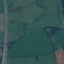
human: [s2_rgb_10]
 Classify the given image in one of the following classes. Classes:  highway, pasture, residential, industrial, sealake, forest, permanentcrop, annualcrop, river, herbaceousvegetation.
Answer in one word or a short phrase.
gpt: Pasture